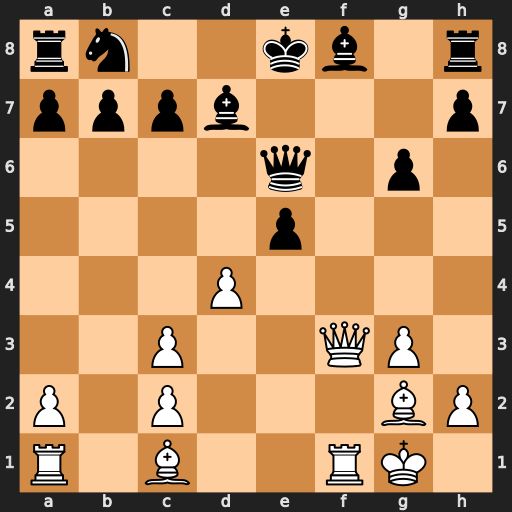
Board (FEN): rn2kb1r/pppb3p/4q1p1/4p3/3P4/2P2QP1/P1P3BP/R1B2RK1
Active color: w
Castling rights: kq
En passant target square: -
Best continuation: Qxb7 Bc6 Bxc6+ Nxc6 Qxa8+